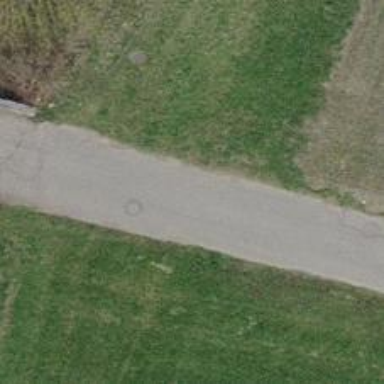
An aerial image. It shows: Paved service road with bridge.